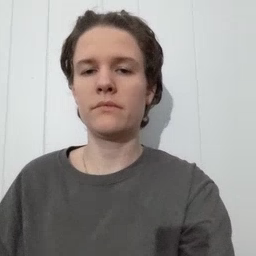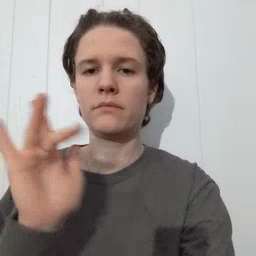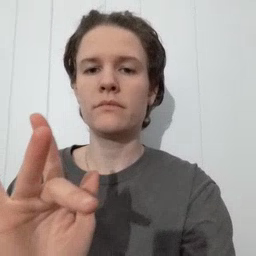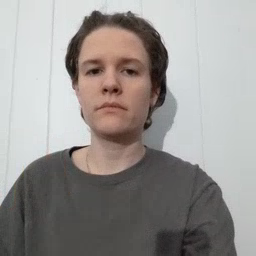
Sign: touch